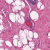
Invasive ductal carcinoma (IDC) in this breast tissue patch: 0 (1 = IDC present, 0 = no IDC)